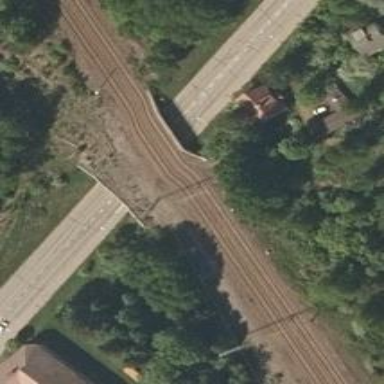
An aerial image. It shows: Bridge over electrified railway with contact lines.